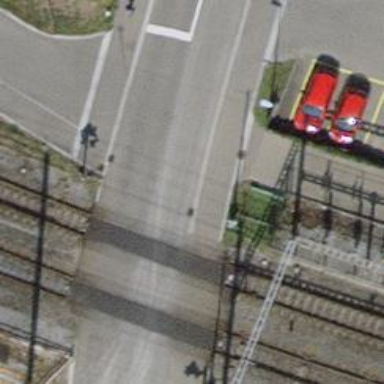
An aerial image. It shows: Level crossing with double half barrier.